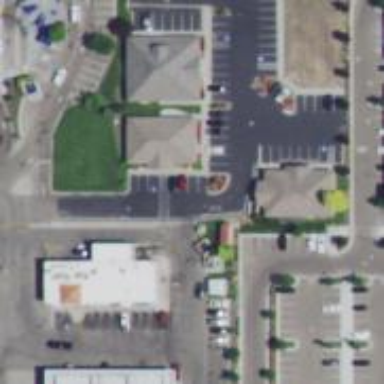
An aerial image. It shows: Healthcare clinic.